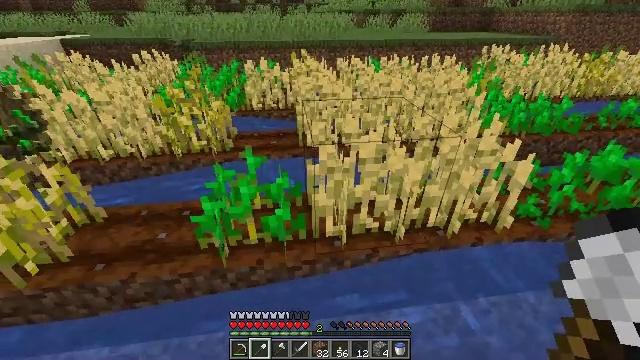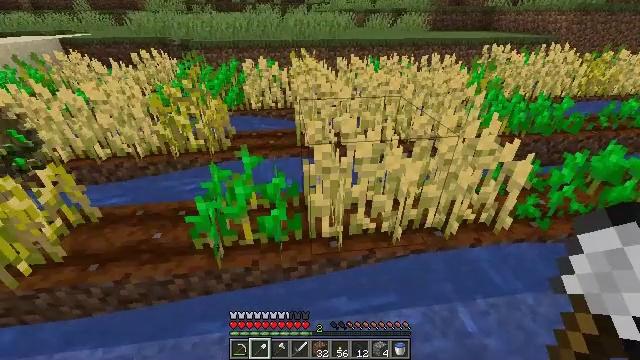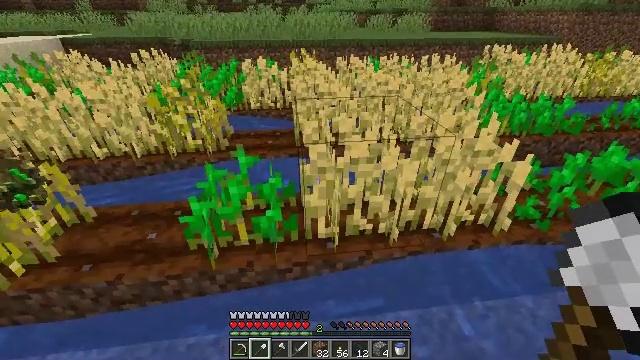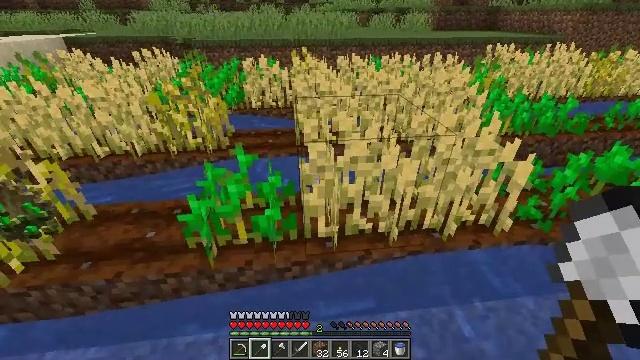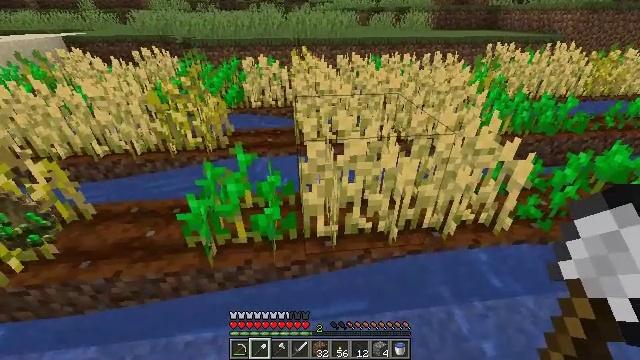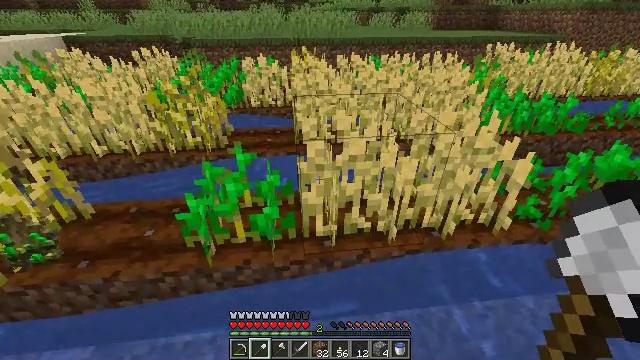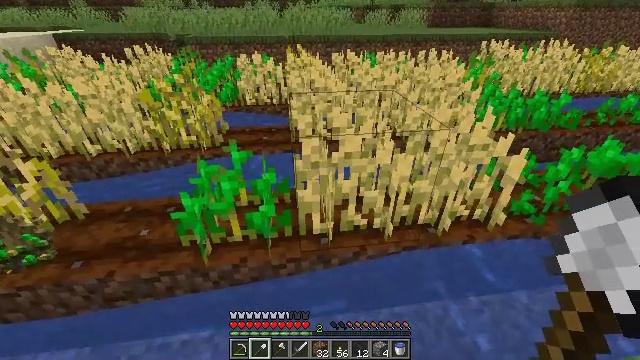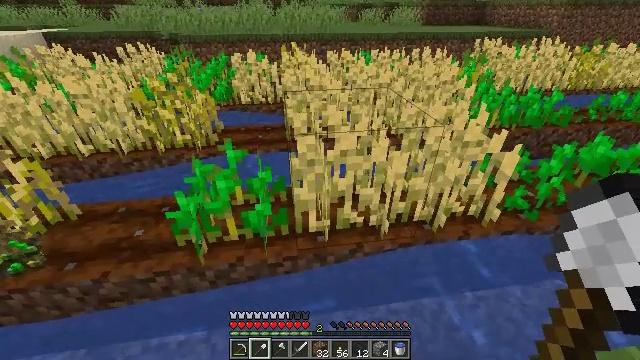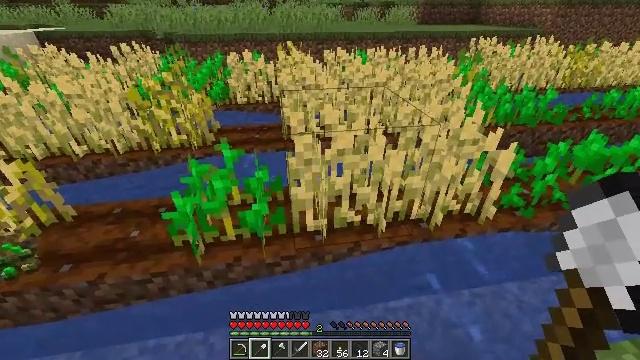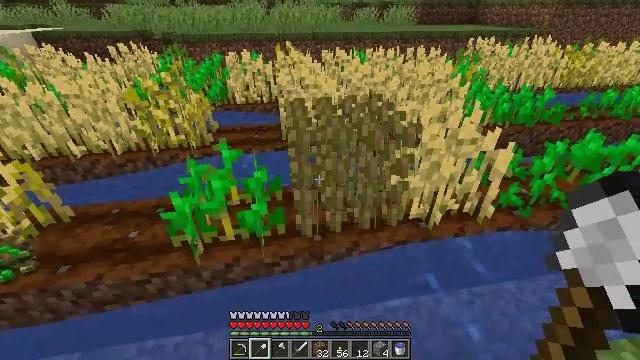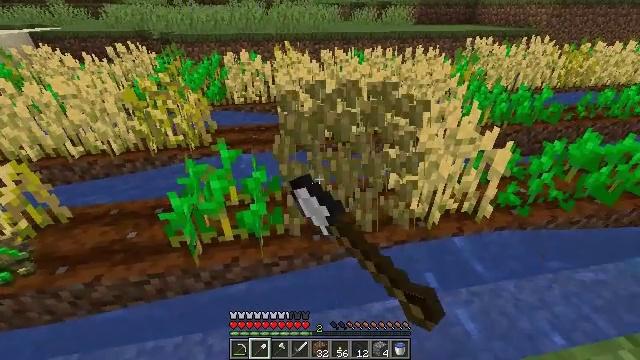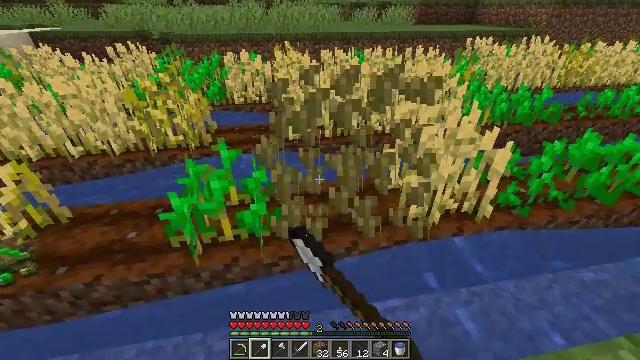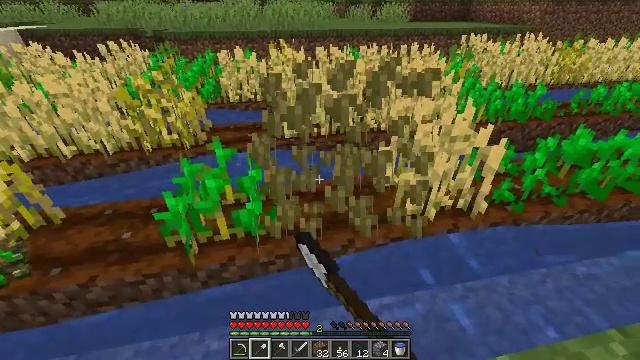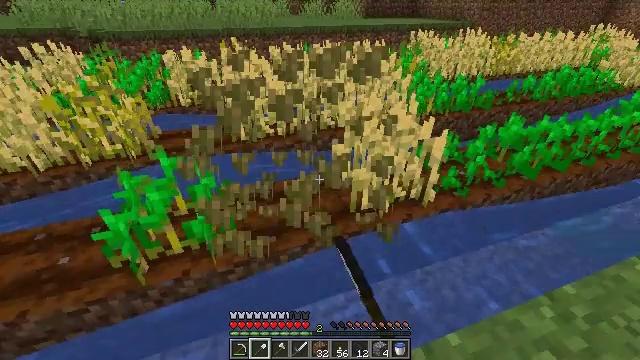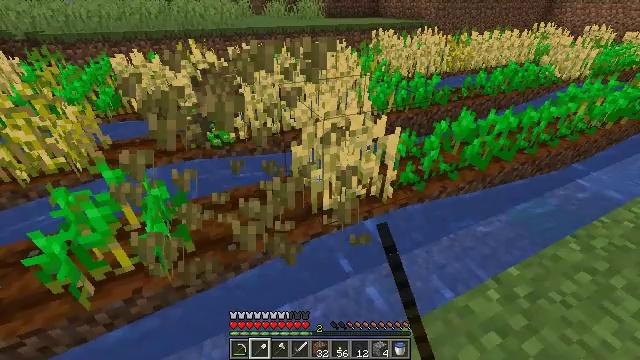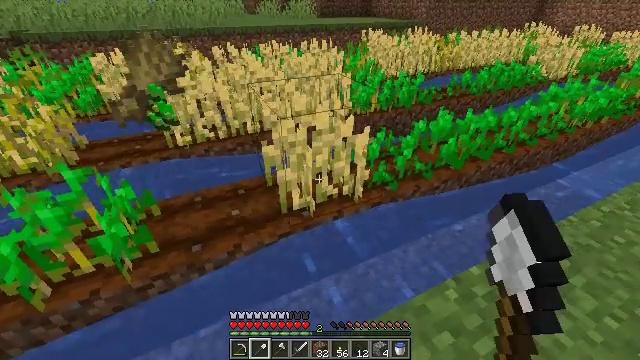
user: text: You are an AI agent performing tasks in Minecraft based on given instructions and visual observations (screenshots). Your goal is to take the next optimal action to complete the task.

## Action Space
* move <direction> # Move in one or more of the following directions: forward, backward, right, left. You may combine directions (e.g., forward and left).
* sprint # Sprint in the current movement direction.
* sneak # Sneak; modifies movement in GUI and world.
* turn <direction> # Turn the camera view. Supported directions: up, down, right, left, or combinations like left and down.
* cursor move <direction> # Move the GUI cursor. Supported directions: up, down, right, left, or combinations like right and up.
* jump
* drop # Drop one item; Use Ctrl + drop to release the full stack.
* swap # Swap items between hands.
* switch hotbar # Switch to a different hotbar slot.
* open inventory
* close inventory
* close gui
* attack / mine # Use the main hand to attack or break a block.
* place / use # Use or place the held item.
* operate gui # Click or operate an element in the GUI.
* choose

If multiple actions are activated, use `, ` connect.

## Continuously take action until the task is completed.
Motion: motion action
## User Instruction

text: Collect wheat crops.
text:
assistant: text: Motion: no_op
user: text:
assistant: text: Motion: no_op
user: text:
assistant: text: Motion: no_op
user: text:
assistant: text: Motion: no_op
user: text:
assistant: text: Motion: no_op
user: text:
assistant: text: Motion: no_op
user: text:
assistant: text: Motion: turn right
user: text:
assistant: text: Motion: no_op
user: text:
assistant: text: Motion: attack / mine
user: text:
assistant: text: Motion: attack / mine
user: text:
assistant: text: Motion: attack / mine
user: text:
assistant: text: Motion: move right
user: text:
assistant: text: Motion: move right, turn right
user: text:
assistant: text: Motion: move right, turn right
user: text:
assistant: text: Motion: move right
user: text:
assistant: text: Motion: no_op
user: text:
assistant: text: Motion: turn left
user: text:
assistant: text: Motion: turn left
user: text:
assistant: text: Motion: turn left and up
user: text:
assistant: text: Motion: turn left and up
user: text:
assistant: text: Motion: turn left
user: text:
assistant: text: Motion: attack / mine
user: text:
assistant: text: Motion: attack / mine
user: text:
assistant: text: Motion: move right, attack / mine
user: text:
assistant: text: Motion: move right
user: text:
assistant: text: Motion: move right, turn right
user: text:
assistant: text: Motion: move right, turn right
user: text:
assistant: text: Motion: move forward and move right, turn right and up
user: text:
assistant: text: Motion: move forward and move right, turn right and up
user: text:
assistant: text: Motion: move forward and move right